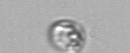
Label: Amoeba